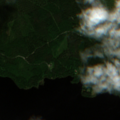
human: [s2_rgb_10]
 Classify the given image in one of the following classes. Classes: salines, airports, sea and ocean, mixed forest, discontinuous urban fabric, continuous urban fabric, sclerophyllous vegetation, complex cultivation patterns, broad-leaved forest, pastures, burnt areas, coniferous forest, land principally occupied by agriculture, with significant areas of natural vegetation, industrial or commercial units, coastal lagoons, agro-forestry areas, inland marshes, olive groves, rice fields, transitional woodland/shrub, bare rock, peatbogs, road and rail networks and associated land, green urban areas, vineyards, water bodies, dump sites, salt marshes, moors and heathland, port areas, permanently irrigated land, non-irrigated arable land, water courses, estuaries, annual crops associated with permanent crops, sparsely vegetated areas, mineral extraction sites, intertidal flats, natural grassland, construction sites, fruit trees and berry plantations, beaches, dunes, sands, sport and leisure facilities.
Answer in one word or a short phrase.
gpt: coniferous forest, mixed forest, water bodies